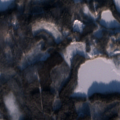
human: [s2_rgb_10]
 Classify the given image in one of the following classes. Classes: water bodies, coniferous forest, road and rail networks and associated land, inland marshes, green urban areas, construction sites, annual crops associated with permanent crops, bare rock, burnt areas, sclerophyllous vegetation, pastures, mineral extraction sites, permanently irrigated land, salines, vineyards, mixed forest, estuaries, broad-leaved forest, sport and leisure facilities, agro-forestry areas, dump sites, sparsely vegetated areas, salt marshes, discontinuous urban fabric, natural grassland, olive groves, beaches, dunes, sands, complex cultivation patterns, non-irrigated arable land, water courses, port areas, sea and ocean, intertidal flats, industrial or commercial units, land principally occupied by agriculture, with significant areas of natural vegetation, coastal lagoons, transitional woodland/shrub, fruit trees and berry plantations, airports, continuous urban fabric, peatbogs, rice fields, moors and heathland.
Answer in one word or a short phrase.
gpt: coniferous forest, mixed forest, transitional woodland/shrub, peatbogs, water bodies